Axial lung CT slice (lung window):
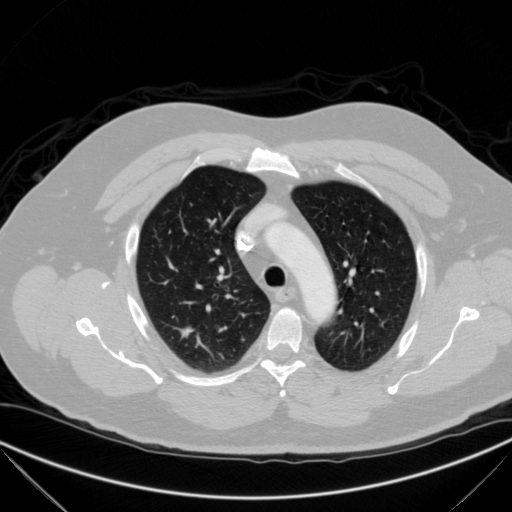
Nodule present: yes
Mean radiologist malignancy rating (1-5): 3.75